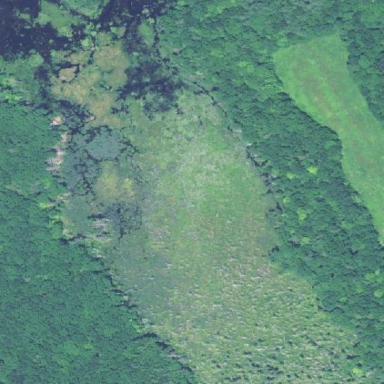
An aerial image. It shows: Serene pond surrounded by nature.